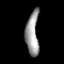
Tissue: prostate
Cell type: T cells
Senescence score: 0.7168
Nuclear area (px): 555
Mean DAPI intensity: 154.935